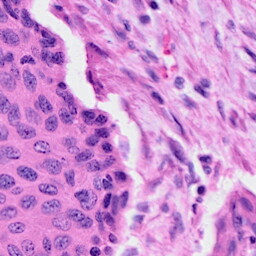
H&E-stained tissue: Cervix